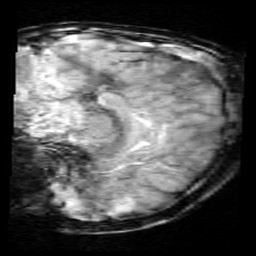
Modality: SWI
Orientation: sagittal
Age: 9
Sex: female
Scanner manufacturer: siemens
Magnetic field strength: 3 T
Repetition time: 0.027 s
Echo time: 0.02 s